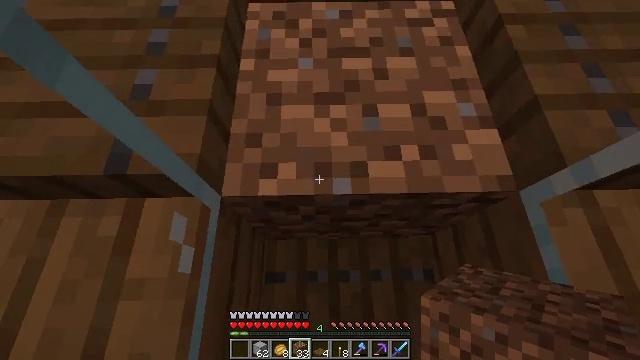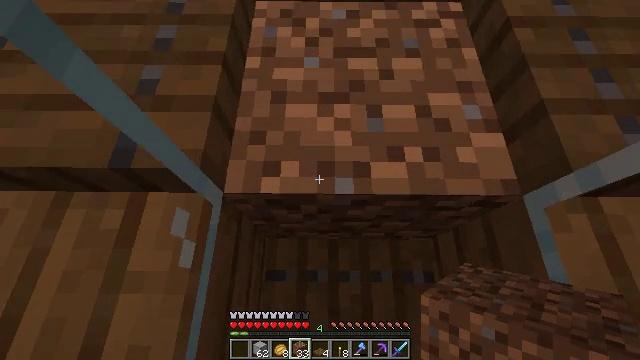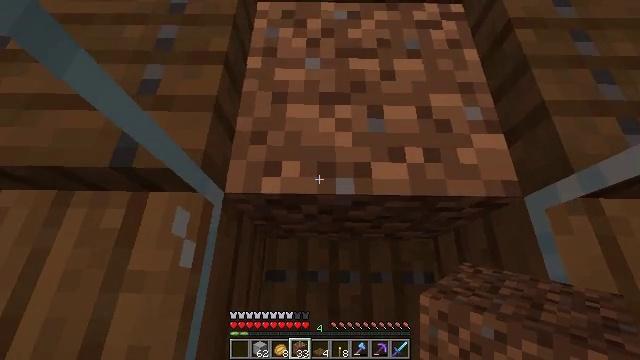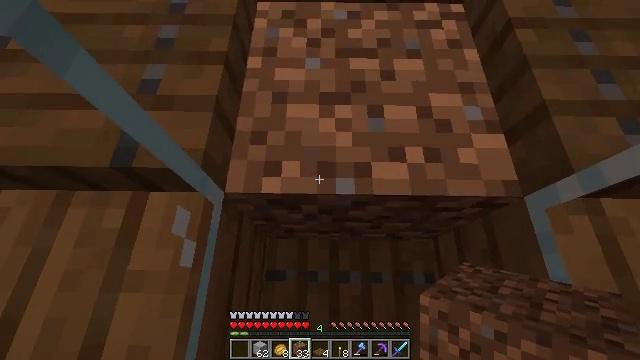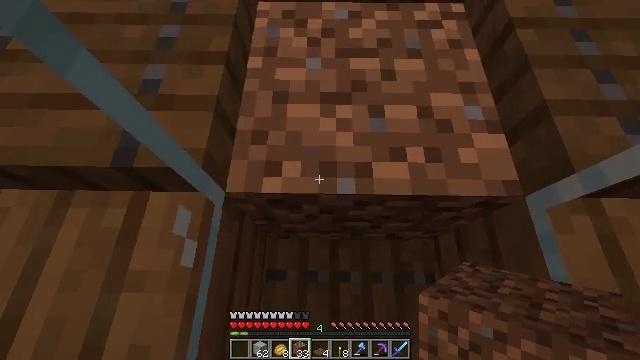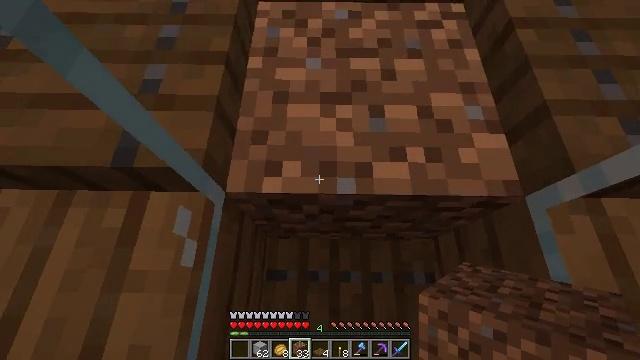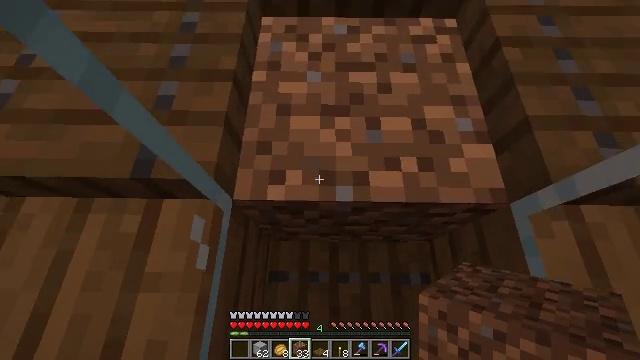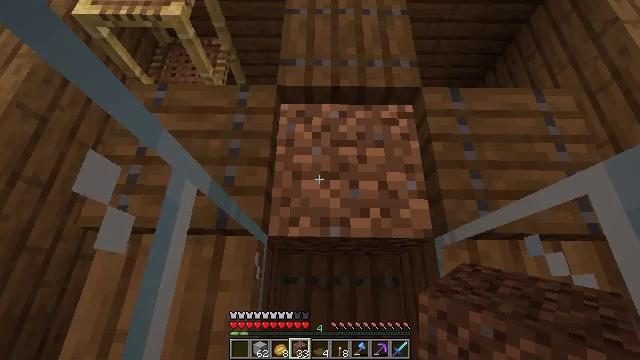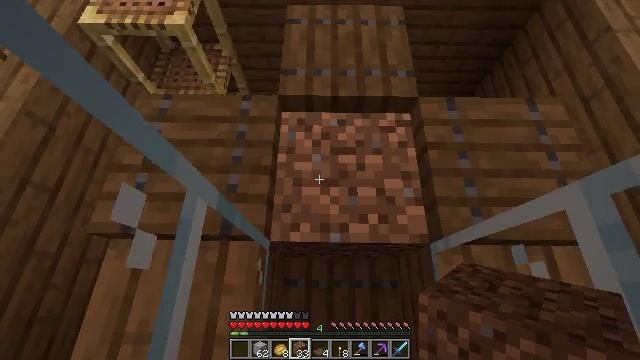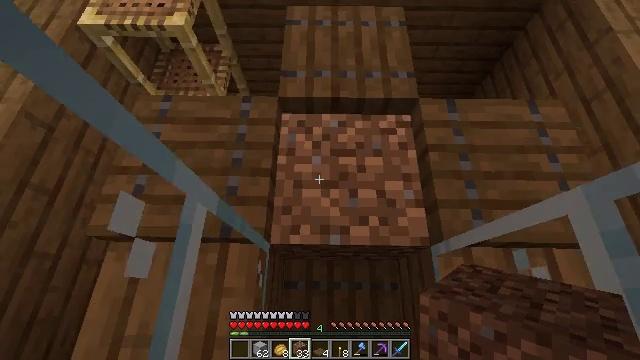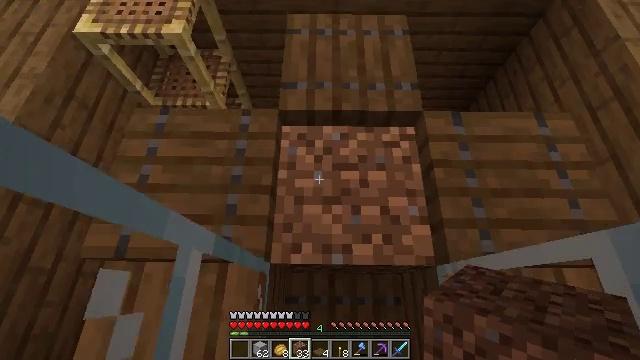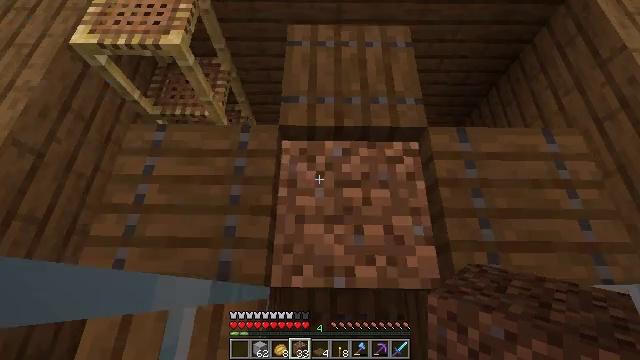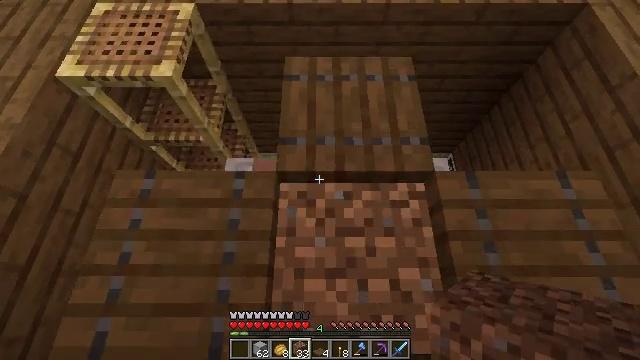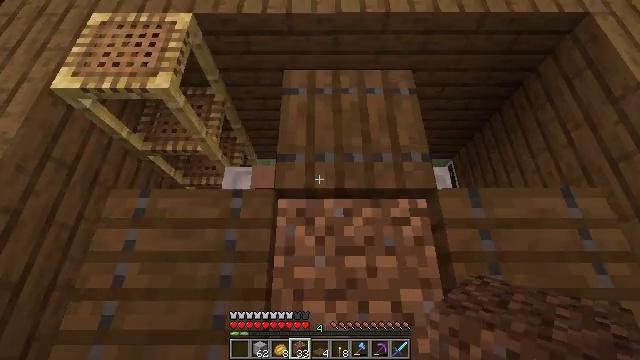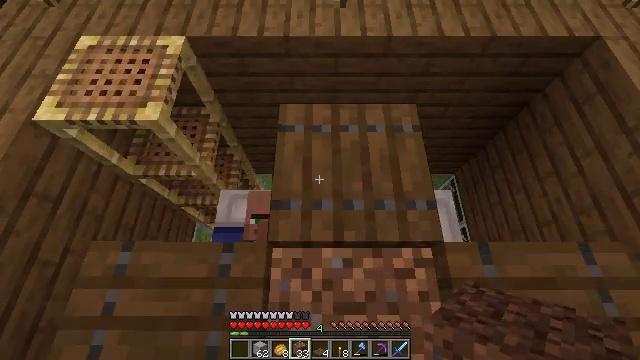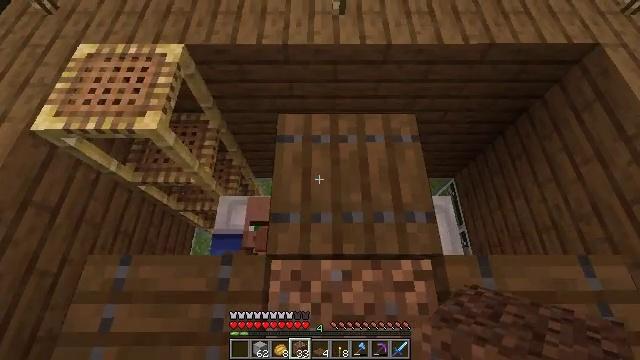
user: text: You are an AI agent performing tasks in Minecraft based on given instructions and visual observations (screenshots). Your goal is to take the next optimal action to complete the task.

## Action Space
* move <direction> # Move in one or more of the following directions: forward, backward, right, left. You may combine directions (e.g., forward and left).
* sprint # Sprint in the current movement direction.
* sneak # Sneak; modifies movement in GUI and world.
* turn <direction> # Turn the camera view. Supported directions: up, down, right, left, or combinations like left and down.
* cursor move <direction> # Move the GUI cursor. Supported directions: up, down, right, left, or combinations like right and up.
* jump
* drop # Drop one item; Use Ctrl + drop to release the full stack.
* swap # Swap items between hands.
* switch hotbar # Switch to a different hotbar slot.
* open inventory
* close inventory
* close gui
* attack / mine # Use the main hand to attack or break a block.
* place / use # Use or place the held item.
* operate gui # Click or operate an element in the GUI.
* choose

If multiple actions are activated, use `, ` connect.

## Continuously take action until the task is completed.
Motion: motion action
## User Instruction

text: Destroy the spruce trapdoor to collect it.
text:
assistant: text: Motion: move forward, turn left
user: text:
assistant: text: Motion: move forward
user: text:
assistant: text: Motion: move forward
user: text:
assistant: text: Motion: move forward
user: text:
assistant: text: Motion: move forward
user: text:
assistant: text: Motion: move forward, jump
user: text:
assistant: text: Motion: move forward, jump
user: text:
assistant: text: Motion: move forward, jump
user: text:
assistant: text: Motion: move forward, jump
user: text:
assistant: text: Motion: move forward, jump
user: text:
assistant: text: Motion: move forward, jump
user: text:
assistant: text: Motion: move forward
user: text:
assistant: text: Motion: move forward
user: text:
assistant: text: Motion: move forward
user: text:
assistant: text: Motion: move forward
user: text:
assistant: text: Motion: move forward
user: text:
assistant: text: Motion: move forward
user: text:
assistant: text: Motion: move forward
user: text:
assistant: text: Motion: turn right and down
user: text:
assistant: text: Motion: turn right and down
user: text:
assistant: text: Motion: turn right and down
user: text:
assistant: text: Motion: turn right and down
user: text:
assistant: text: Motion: turn right
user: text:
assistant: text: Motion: turn right
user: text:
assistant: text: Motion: turn right and up
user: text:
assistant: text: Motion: turn right and up
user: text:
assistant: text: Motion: turn right and up
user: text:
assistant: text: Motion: turn right and up
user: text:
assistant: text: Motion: turn right and up
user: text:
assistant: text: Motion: turn right and up